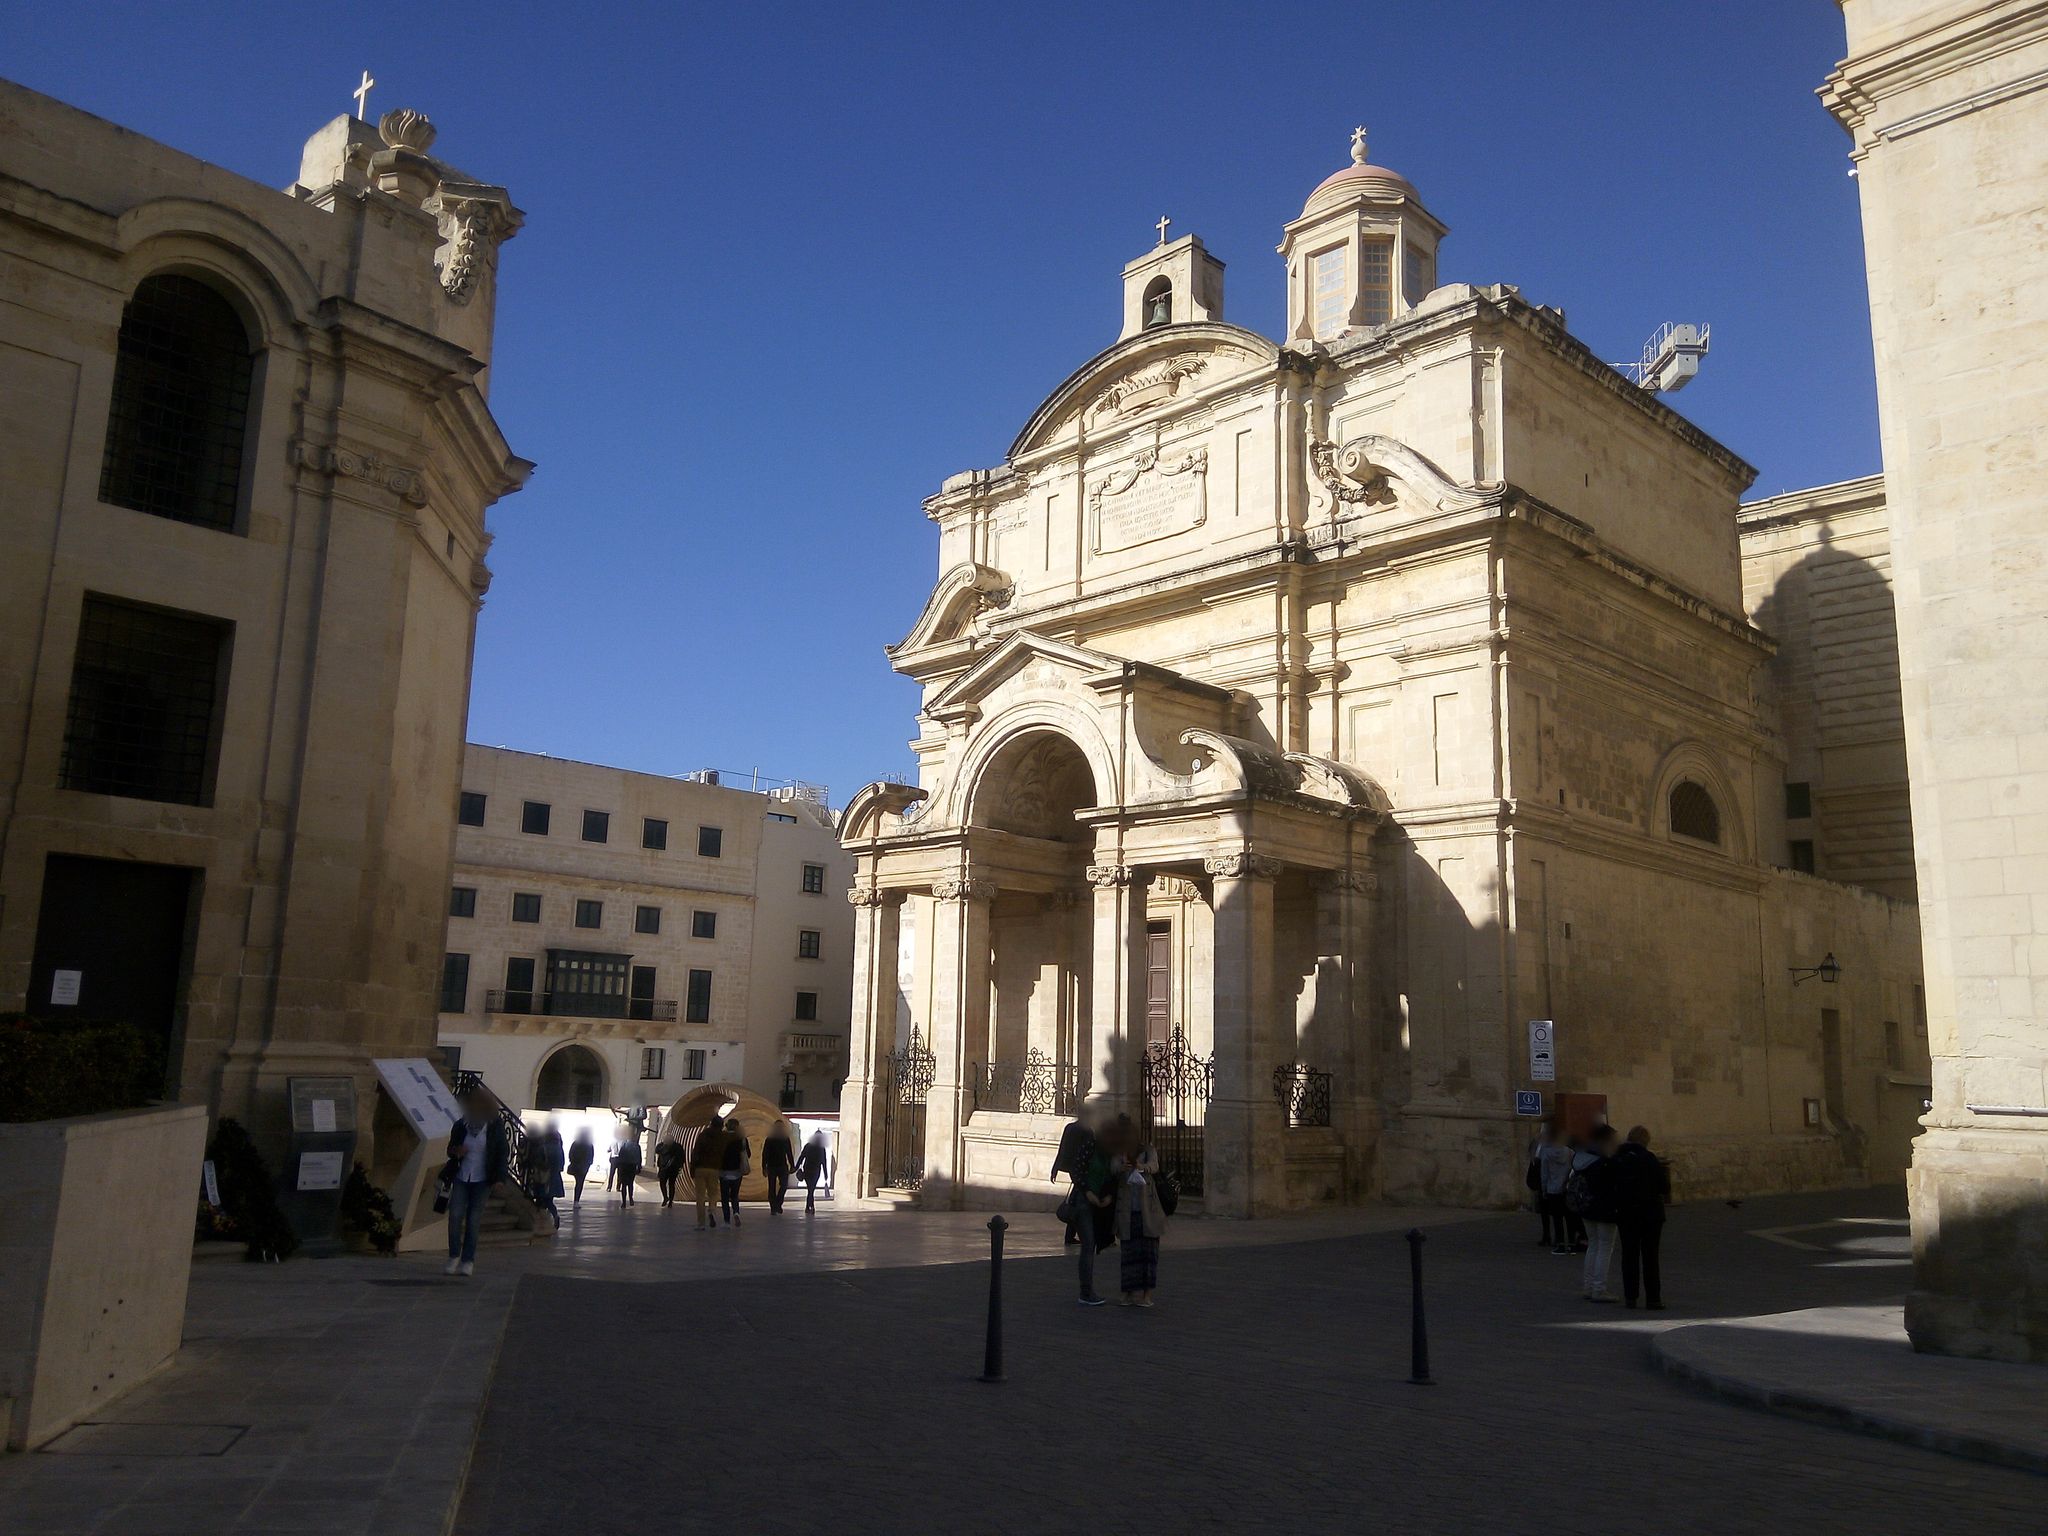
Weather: clear
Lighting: day
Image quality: good
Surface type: walking surface
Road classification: pedestrian
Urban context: urban centre
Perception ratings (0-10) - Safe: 5.91, Lively: 9.01, Beautiful: 3.42, Boring: 7.59, Depressing: 2.99, Wealthy: 3.16